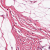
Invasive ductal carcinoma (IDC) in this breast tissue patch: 0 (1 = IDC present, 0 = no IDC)